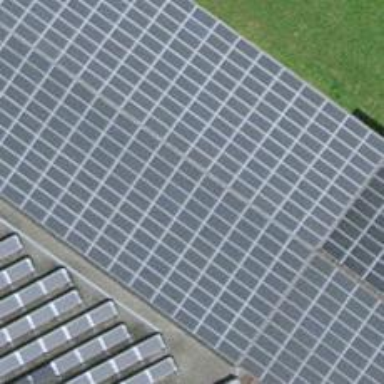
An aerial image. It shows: Solar photovoltaic panel generator.